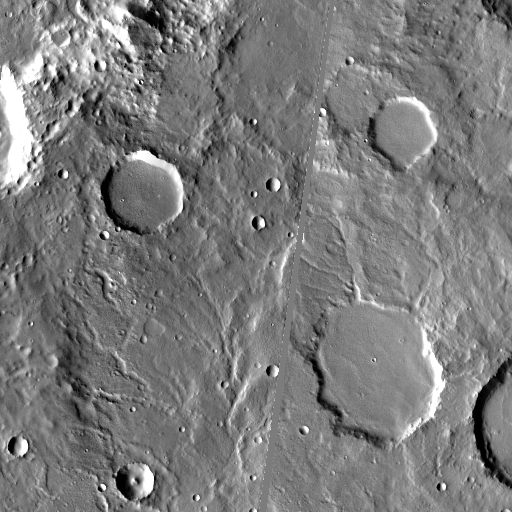
Crater classes present: Background, Other, Layered, Buried, Secondary